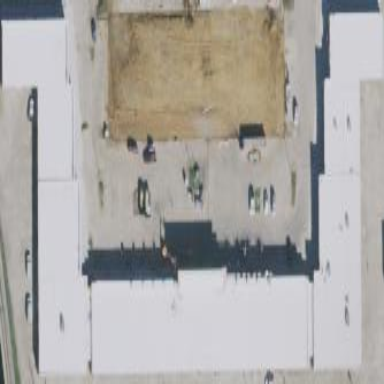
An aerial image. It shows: Commercial building.